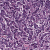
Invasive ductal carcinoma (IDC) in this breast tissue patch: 1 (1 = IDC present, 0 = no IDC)